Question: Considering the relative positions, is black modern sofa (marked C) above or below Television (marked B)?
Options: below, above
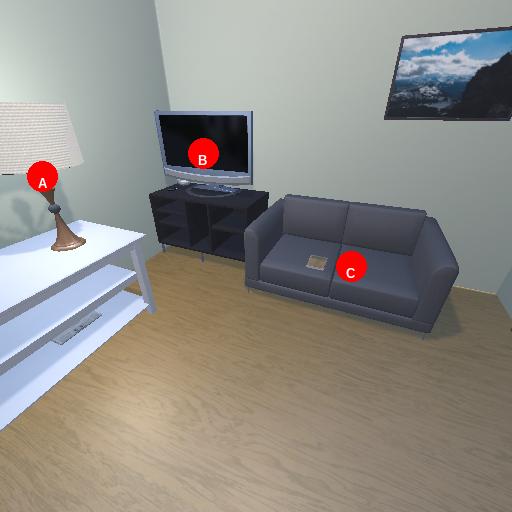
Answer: below